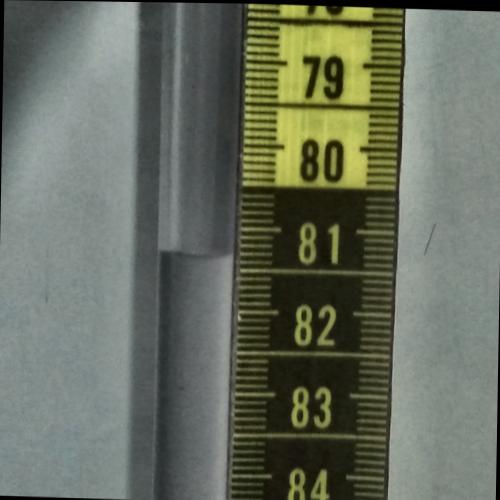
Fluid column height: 81.3 cm